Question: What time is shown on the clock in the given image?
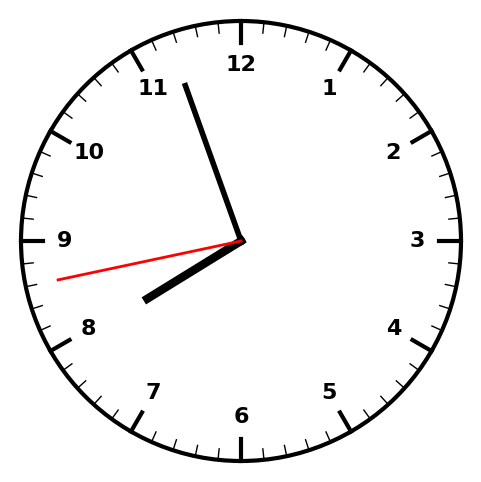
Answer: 07:56:43